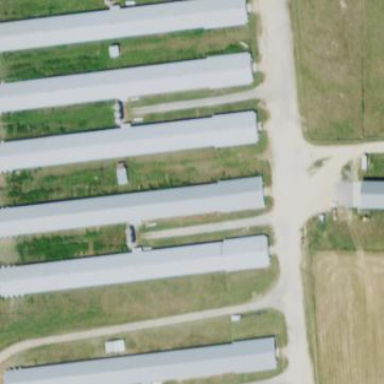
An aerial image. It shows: Feedlot in farmyard.